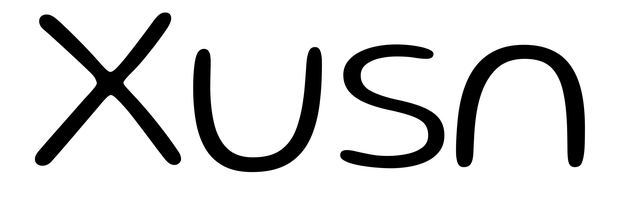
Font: Gluten_ExtraLight